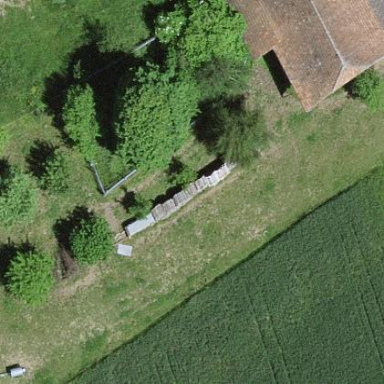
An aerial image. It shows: Orchard.